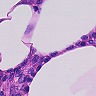
Metastatic tissue present: no